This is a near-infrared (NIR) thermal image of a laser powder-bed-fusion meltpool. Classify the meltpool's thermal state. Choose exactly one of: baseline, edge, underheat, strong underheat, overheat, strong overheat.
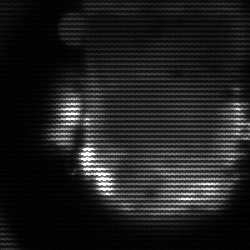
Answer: baseline